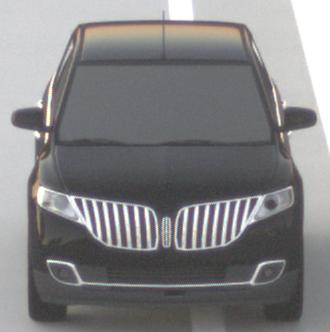
Make: Lincoln
Model: MKX
Detailed model: Gen. 1 CD3
Model produced from: 2010
Model produced until: 2015
Doors: 5
Color: black
Road condition: dry road
Daytime: sunrise or sunset
Contrast: low contrast